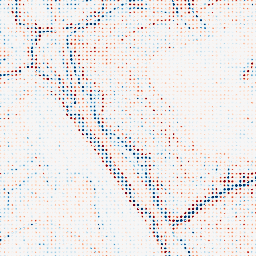
Category: edge_preserving
Decomposition family: bilateral
Decomposition parameters: d: 9
sigma_color: 100
sigma_space: 150
Upsampling method: sinc_blackman
Upsampling parameters: scale: 8
kernel_size: 4
Upsampling scale: 8